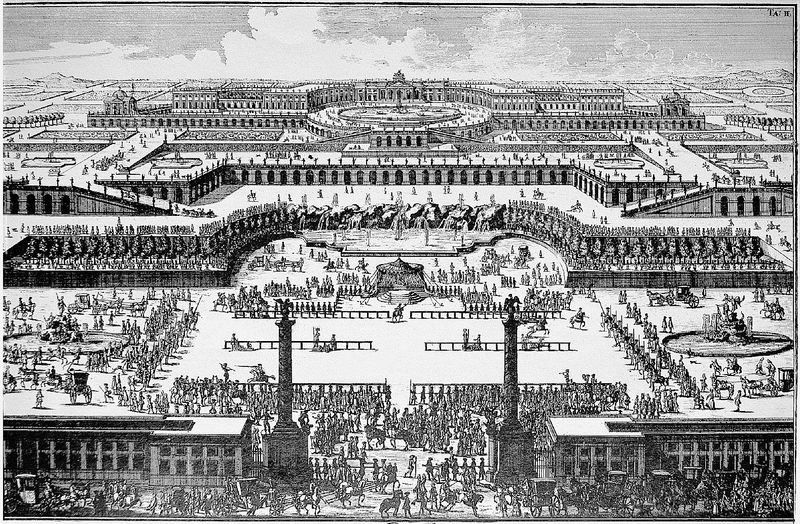
Titel: Erstes Projekt für Schloss Schönbrunn bei Wien
Künstler: Johann Bernhard Fischer von Erlach
Schlagwörter: himmel, weiß, wolken, menschen, stadt, fenster, frankreich, schwarz, straße, säule, säulen, zeichnung, anlage, gebäude, park, weg, menge, architektur, bild, wege, brunnen, pferde, reiter, garten, springbrunnen, deutschland, reiten, ansicht, türen, vedute, tribüne, berge, mauer, allee, kutsche, kutschen, platz, wagen, wettkampf, berlin, burg, palast, festung, druck, schwarz-weiß, schraffur, stich, wei0, volk, zirkus, ritter, rom, wagenrennen, leben, statuen, mauern, residenz, mittelalter, landscahft, lanzen, plan, zentrum, spiele, speere, parade, kupferstich, zelt, versailles, schlossanlage, hecken, läulen, übersicht, tunier, wasserspiele, turnier, oferde, fotänen, springrbunnen